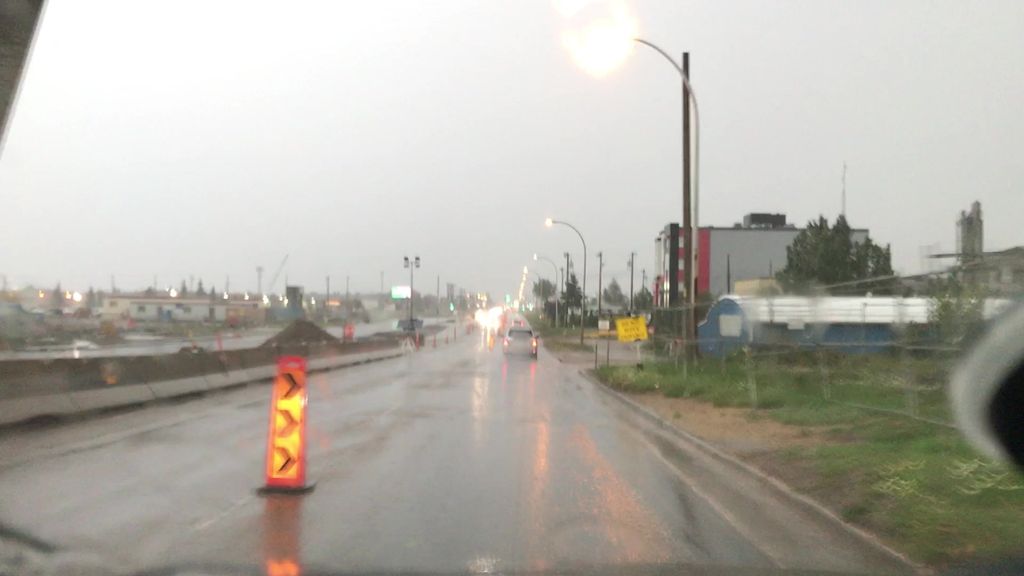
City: edmonton